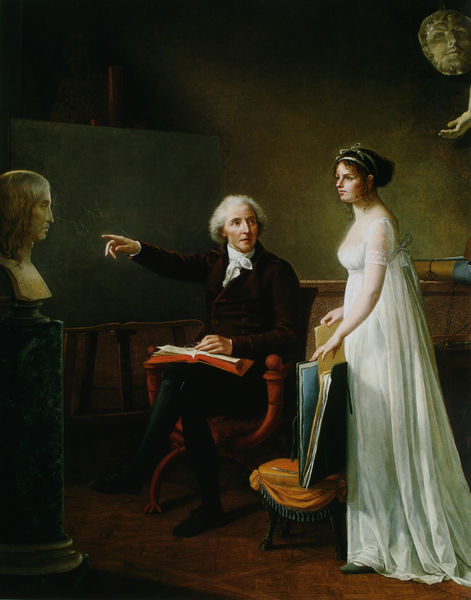
Titel: Selbstporträt mit ihrem Vater
Künstler: Constance Mayer
Standort: Hartford (Connecticut)
Institution: Wadsworth Atheneum
Schlagwörter: dunkel, gemälde, hand, kopf, mann, schatten, weiß, grün, mädchen, sitzen, braun, brust, finger, frankreich, frau, frisur, geste, haar, kleid, marmor, orange, raum, schwarz, stuhl, säule, zimmer, dame, tuch, schleife, jacke, wand, arm, barock, falten, gesicht, kragen, lang, sockel, stehen, innenraum, portrait, tischdecke, öl, boden, figur, fransen, haare, interieur, sessel, sitzend, stehend, klassizismus, england, haarreif, kontrast, locken, genre, skulptur, luise, schleppe, taille, hocke, modell, genrebild, genremalerei, lehrer, unterricht, haarband, hocker, schemel, kissen, tafel, zeigefinger, krawatte, büste, halstuch, lesen, atelier, tischchen, podest, knie, zeigen, nische, maske, buch, künstler, schriftsteller, entwurf, kunst, künstlerin, rolle, gestus, fingerzeig, venus, mappe, ständer, kunde, deuten, studierzimmer, empire, zeichenmappe, aufgeschlagen, abdruck, käufer, buchständer, erklären, wissenschaft, lehre, zeichnungen, stuhle, schülerin, bildermappe, bildung, mnn, büst, klasizismus, schöne, buchstände, gestee, savonarola stuhl, klassizismuss, 18. jahrhundert, 17. jahrhundert, mentor